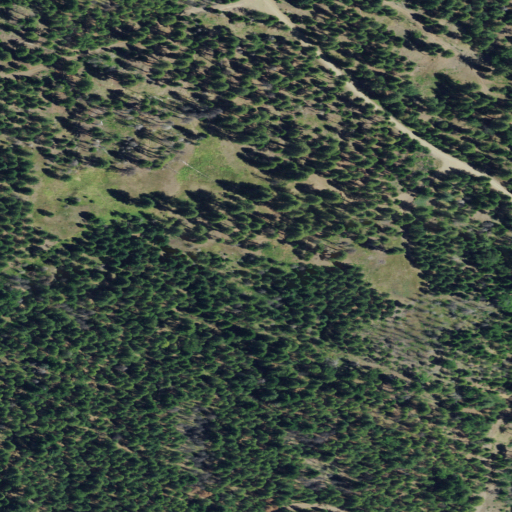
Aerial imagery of plain(s) in California named Middle Creek Meadows containing evergreen forest, open development, shrub, grassland, low intensity development, and medium intensity development